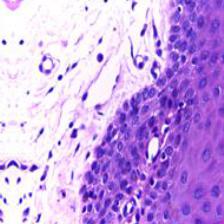
Diagnosis: Normal